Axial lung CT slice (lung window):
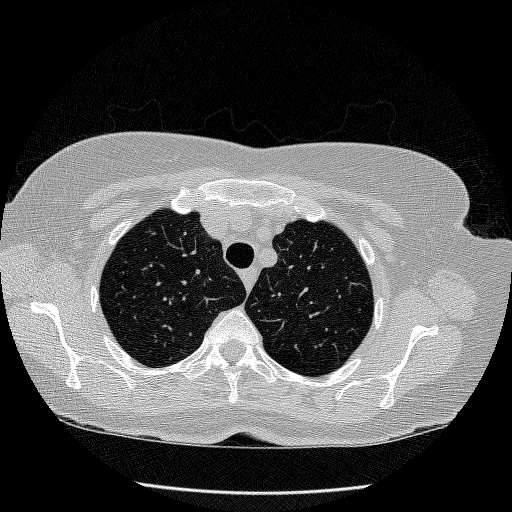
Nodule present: no